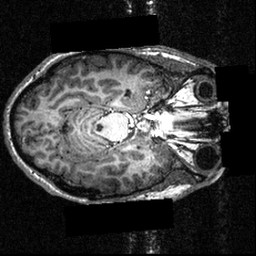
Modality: T1w
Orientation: axial
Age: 21
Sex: male
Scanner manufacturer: siemens
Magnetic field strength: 3.951 T
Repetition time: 1.5 s
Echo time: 0.00335 s